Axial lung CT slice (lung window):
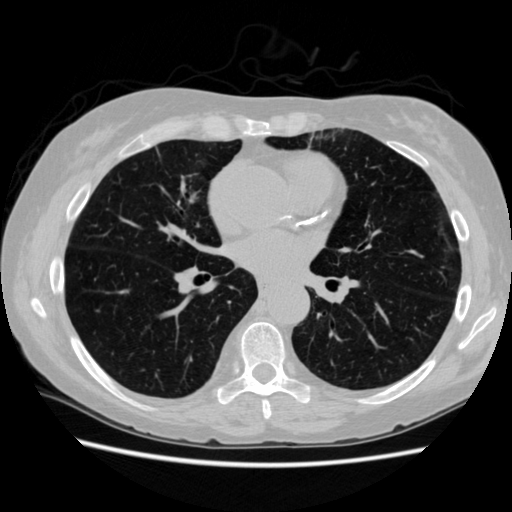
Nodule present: no